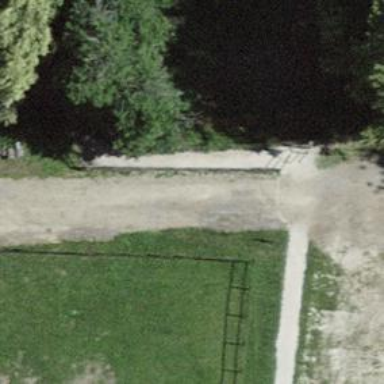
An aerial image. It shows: Gate.